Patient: sex M, age 64
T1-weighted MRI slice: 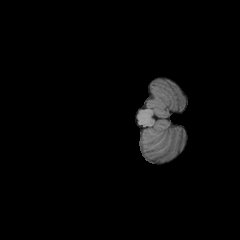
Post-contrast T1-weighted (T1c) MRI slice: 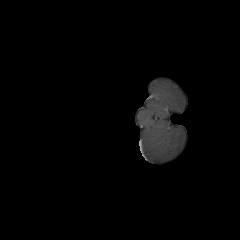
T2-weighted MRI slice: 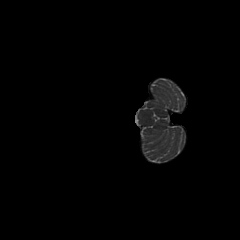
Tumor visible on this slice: no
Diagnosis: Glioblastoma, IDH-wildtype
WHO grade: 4